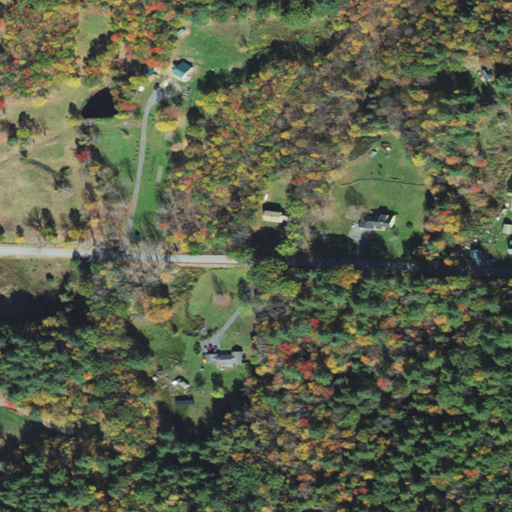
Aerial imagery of depression(s) in Vermont named The Basin containing evergreen forest, deciduous forest, mixed forest, pasture, open development, low intensity development, woody wetlands, and medium intensity development